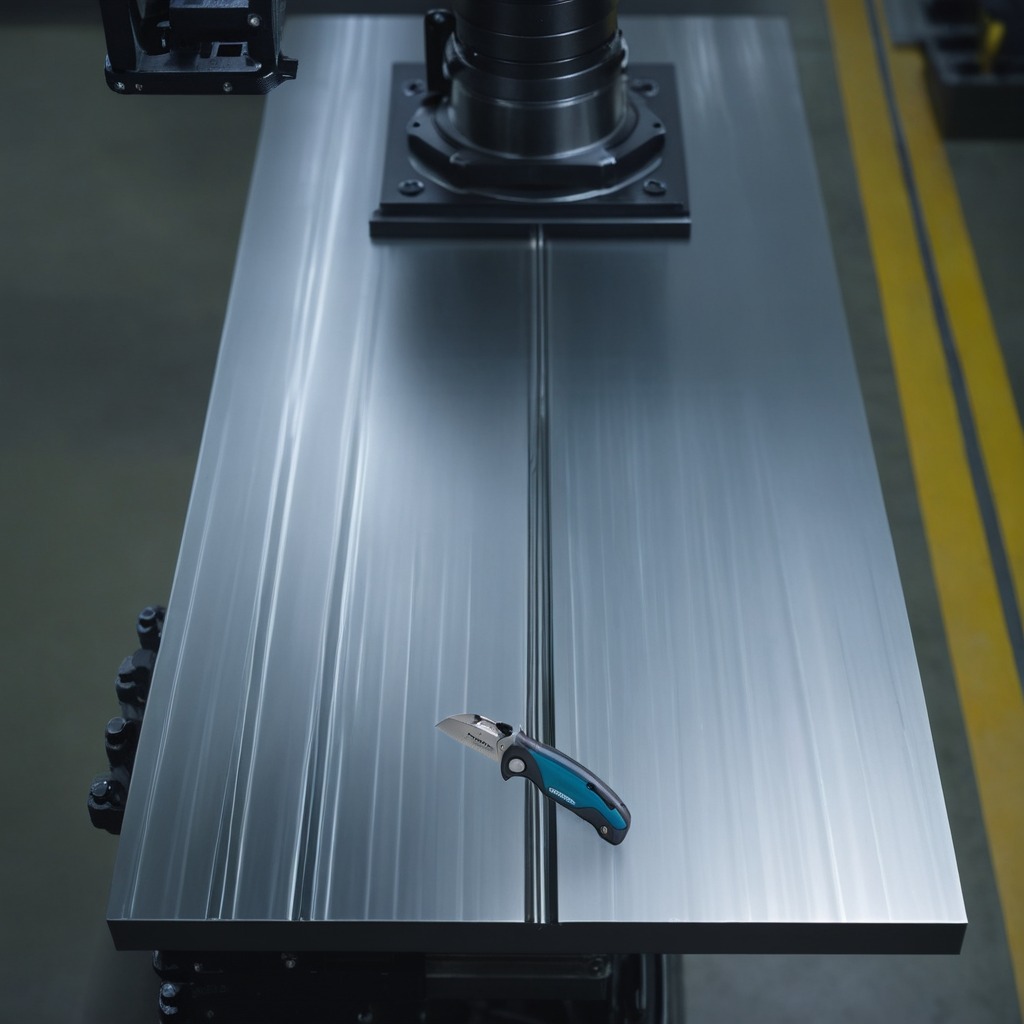
A utility knife lies on a metal table in a machine shop under fluorescent lights.